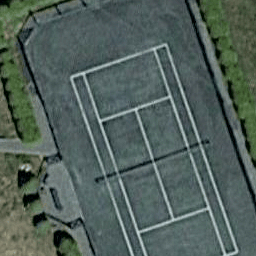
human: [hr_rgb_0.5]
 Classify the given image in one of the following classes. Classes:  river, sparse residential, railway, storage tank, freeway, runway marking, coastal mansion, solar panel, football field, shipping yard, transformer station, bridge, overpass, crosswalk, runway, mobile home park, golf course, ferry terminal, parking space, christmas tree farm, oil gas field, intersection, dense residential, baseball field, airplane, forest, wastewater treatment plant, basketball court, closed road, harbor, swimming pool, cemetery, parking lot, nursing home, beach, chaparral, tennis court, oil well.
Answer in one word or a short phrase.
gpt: tennis court